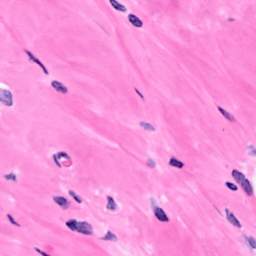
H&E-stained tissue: Breast